Question: I am getting the following error while retrieving the database tables primary keys, foreign keys and the columns information. Basically I am aware that IllegalAccess is related to the accessing private methods etc. May be it is due to incompatible changes.
I am using mysql the following version. And I have only one mysql jar in the classpath.
'''
<dependency>
<groupId>mysql</groupId>
<artifactId>mysql-connector-java</artifactId>
<version>5.1.34</version>
</dependency>
'''
Here is the stacktrace.
'''
IllegalAccessError: com/mysql/jdbc/DatabaseMetaData$7
org.springframework.web.util.NestedServletException: Handler processing failed; nested exception is java.lang.IllegalAccessError: com/mysql/jdbc/DatabaseMetaData$7
at org.springframework.web.servlet.DispatcherServlet.doDispatch(DispatcherServlet.java:839)
at org.springframework.web.servlet.DispatcherServlet.doService(DispatcherServlet.java:719)
at org.springframework.web.servlet.FrameworkServlet.processRequest(FrameworkServlet.java:669)
at org.springframework.web.servlet.FrameworkServlet.doPost(FrameworkServlet.java:585)
at javax.servlet.http.HttpServlet.service(HttpServlet.java:637)
at javax.servlet.http.HttpServlet.service(HttpServlet.java:717)
at org.apache.catalina.core.ApplicationFilterChain.internalDoFilter(ApplicationFilterChain.java:290)
at org.apache.catalina.core.ApplicationFilterChain.doFilter(ApplicationFilterChain.java:206)
at org.springframework.web.filter.CharacterEncodingFilter.doFilterInternal(CharacterEncodingFilter.java:88)
at org.springframework.web.filter.OncePerRequestFilter.doFilter(OncePerRequestFilter.java:76)
at org.apache.catalina.core.ApplicationFilterChain.internalDoFilter(ApplicationFilterChain.java:235)
at org.apache.catalina.core.ApplicationFilterChain.doFilter(ApplicationFilterChain.java:206)
at com.mycompany.filters.ErrorInterceptorFilter.doFilter(ErrorInterceptorFilter.java:50)
at org.apache.catalina.core.ApplicationFilterChain.internalDoFilter(ApplicationFilterChain.java:235)
at org.apache.catalina.core.ApplicationFilterChain.doFilter(ApplicationFilterChain.java:206)
at com.mycompany.security.filters.EFWFilter.doFilter(SourceFile:164)
at org.springframework.web.filter.DelegatingFilterProxy.invokeDelegate(DelegatingFilterProxy.java:237)
at org.springframework.web.filter.DelegatingFilterProxy.doFilter(DelegatingFilterProxy.java:167)
at org.apache.catalina.core.ApplicationFilterChain.internalDoFilter(ApplicationFilterChain.java:235)
at org.apache.catalina.core.ApplicationFilterChain.doFilter(ApplicationFilterChain.java:206)
at org.springframework.security.web.FilterChainProxy$VirtualFilterChain.doFilter(FilterChainProxy.java:330)
at org.springframework.security.web.access.intercept.FilterSecurityInterceptor.invoke(FilterSecurityInterceptor.java:118)
at org.springframework.security.web.access.intercept.FilterSecurityInterceptor.doFilter(FilterSecurityInterceptor.java:84)
at org.springframework.security.web.FilterChainProxy$VirtualFilterChain.doFilter(FilterChainProxy.java:342)
at org.springframework.security.web.access.ExceptionTranslationFilter.doFilter(ExceptionTranslationFilter.java:113)
at org.springframework.security.web.FilterChainProxy$VirtualFilterChain.doFilter(FilterChainProxy.java:342)
at org.springframework.security.web.session.SessionManagementFilter.doFilter(SessionManagementFilter.java:103)
at org.springframework.security.web.FilterChainProxy$VirtualFilterChain.doFilter(FilterChainProxy.java:342)
at org.springframework.security.web.authentication.AnonymousAuthenticationFilter.doFilter(AnonymousAuthenticationFilter.java:113)
at org.springframework.security.web.FilterChainProxy$VirtualFilterChain.doFilter(FilterChainProxy.java:342)
at org.springframework.security.web.servletapi.SecurityContextHolderAwareRequestFilter.doFilter(SecurityContextHolderAwareRequestFilter.java:54)
at org.springframework.security.web.FilterChainProxy$VirtualFilterChain.doFilter(FilterChainProxy.java:342)
at org.springframework.security.web.savedrequest.RequestCacheAwareFilter.doFilter(RequestCacheAwareFilter.java:45)
at org.springframework.security.web.FilterChainProxy$VirtualFilterChain.doFilter(FilterChainProxy.java:342)
at com.mycompany.service.impl.RequestParameterAuthenticationFilter.doFilter(RequestParameterAuthenticationFilter.java:120)
at org.springframework.security.web.FilterChainProxy$VirtualFilterChain.doFilter(FilterChainProxy.java:342)
at org.springframework.security.web.authentication.AbstractAuthenticationProcessingFilter.doFilter(AbstractAuthenticationProcessingFilter.java:183)
at org.springframework.security.web.FilterChainProxy$VirtualFilterChain.doFilter(FilterChainProxy.java:342)
at org.springframework.security.web.authentication.logout.LogoutFilter.doFilter(LogoutFilter.java:105)
at org.springframework.security.web.FilterChainProxy$VirtualFilterChain.doFilter(FilterChainProxy.java:342)
at org.springframework.security.web.context.SecurityContextPersistenceFilter.doFilter(SecurityContextPersistenceFilter.java:87)
at org.springframework.security.web.FilterChainProxy$VirtualFilterChain.doFilter(FilterChainProxy.java:342)
at org.springframework.security.web.FilterChainProxy.doFilterInternal(FilterChainProxy.java:192)
at org.springframework.security.web.FilterChainProxy.doFilter(FilterChainProxy.java:160)
at org.springframework.web.filter.DelegatingFilterProxy.invokeDelegate(DelegatingFilterProxy.java:237)
at org.springframework.web.filter.DelegatingFilterProxy.doFilter(DelegatingFilterProxy.java:167)
at org.apache.catalina.core.ApplicationFilterChain.internalDoFilter(ApplicationFilterChain.java:235)
at org.apache.catalina.core.ApplicationFilterChain.doFilter(ApplicationFilterChain.java:206)
at com.thetransactioncompany.cors.CORSFilter.doFilter(CORSFilter.java:208)
at com.thetransactioncompany.cors.CORSFilter.doFilter(CORSFilter.java:274)
at org.apache.catalina.core.ApplicationFilterChain.internalDoFilter(ApplicationFilterChain.java:235)
at org.apache.catalina.core.ApplicationFilterChain.doFilter(ApplicationFilterChain.java:206)
at org.apache.catalina.core.StandardWrapperValve.invoke(StandardWrapperValve.java:233)
at org.apache.catalina.core.StandardContextValve.invoke(StandardContextValve.java:191)
at org.apache.catalina.core.StandardHostValve.invoke(StandardHostValve.java:127)
at org.apache.catalina.valves.ErrorReportValve.invoke(ErrorReportValve.java:102)
at org.apache.catalina.core.StandardEngineValve.invoke(StandardEngineValve.java:109)
at org.apache.catalina.connector.CoyoteAdapter.service(CoyoteAdapter.java:298)
at org.apache.coyote.http11.Http11Processor.process(Http11Processor.java:852)
at org.apache.coyote.http11.Http11Protocol$Http11ConnectionHandler.process(Http11Protocol.java:588)
at org.apache.tomcat.util.net.JIoEndpoint$Worker.run(JIoEndpoint.java:489)
at java.lang.Thread.run(Thread.java:722)
Caused by: java.lang.IllegalAccessError: com/mysql/jdbc/DatabaseMetaData$7
at com.mysql.jdbc.DatabaseMetaData.getPrimaryKeys(DatabaseMetaData.java:3747)
at com.mycompany.components.metadata.genericdbmetadata.PrimaryKeyDetails.getPrimaryKeys(PrimaryKeyDetails.java:32)
at com.mycompany.components.metadata.genericdbmetadata.MetadataProducer.getPrimaryKeys(MetadataProducer.java:345)
at com.mycompany.components.metadata.genericdbmetadata.MetadataProducer.setPrimaryKey(MetadataProducer.java:275)
at com.mycompany.components.metadata.genericdbmetadata.MetadataProducer.getListOfTables(MetadataProducer.java:241)
at com.mycompany.components.metadata.genericdbmetadata.MetadataProducer.getTables(MetadataProducer.java:210)
at com.mycompany.components.metadata.genericdbmetadata.MetadataProducer.getDatabase(MetadataProducer.java:88)
at com.mycompany.components.metadata.genericdbmetadata.MetadataProducer.getMetadata(MetadataProducer.java:61)
at com.mycompany.components.metadata.genericdbmetadata.GenericDatabaseMetadataProvider.getMetadata(GenericDatabaseMetadataProvider.java:120)
at com.mycompany.components.DatabaseMetadataProvider.executeComponent(DatabaseMetadataProvider.java:34)
at com.mycompany.services.GenericService.executeService(GenericService.java:92)
at com.mycompany.services.GenericService.executeService(GenericService.java:39)
at com.mycompany.services.MetadataProvider.doService(MetadataProvider.java:43)
at com.mycompany.controller.EfwServicesController.service(EfwServicesController.java:112)
at sun.reflect.GeneratedMethodAccessor415.invoke(Unknown Source)
at sun.reflect.DelegatingMethodAccessorImpl.invoke(DelegatingMethodAccessorImpl.java:43)
at java.lang.reflect.Method.invoke(Method.java:601)
at org.springframework.web.bind.annotation.support.HandlerMethodInvoker.invokeHandlerMethod(HandlerMethodInvoker.java:176)
at org.springframework.web.servlet.mvc.annotation.AnnotationMethodHandlerAdapter.invokeHandlerMethod(AnnotationMethodHandlerAdapter.java:436)
at org.springframework.web.servlet.mvc.annotation.AnnotationMethodHandlerAdapter.handle(AnnotationMethodHandlerAdapter.java:424)
at org.springframework.web.servlet.DispatcherServlet.doDispatch(DispatcherServlet.java:790)
... 61 more
'''
But frequently I am facing this issue. In my development machine the code works fine but when I deploy to the staging server, I frequently face this issue - but not all the time(Only during some deployments). How to fix the issue?
Additional Info: The Servlet Container being used is Tomcat 6.0.26. And the application is a Spring application.
Server's shared directory jars:

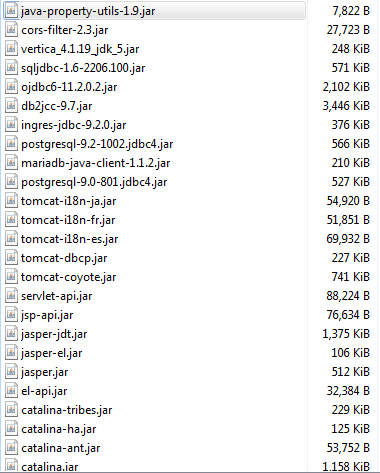
Answer: As you've reasoned, the cause is most likely a clash between a compile-time class and a runtime class, where a class has (from JavaDoc) .
Looking at your shared folder, I'd say that maybe the 'mariadb-java-client-1.1.2.jar' is the culprit.